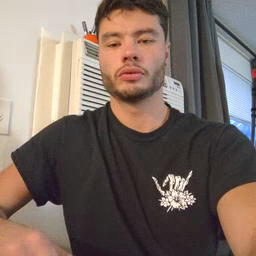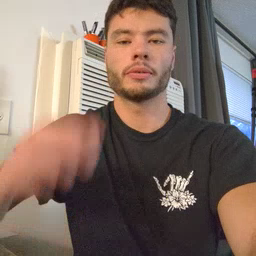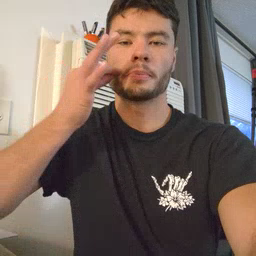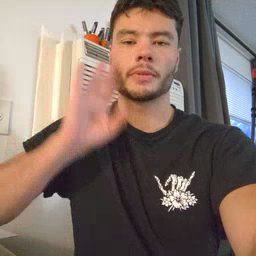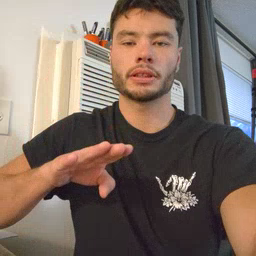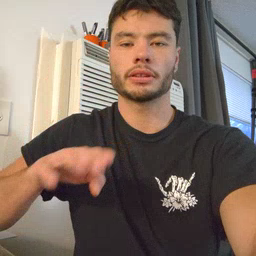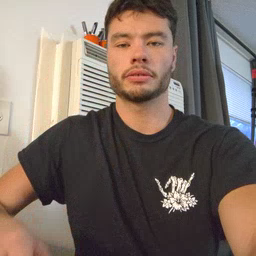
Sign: bee